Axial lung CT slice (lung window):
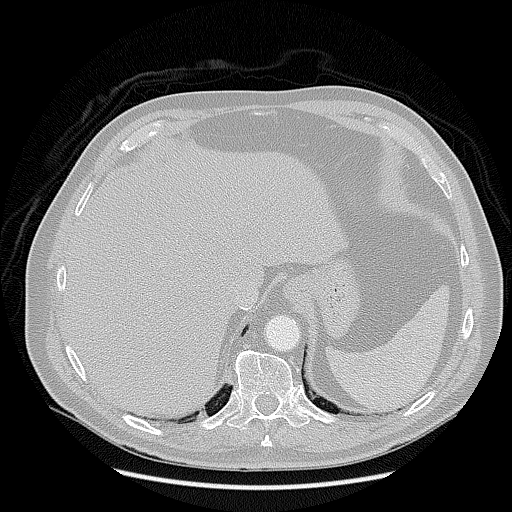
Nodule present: no